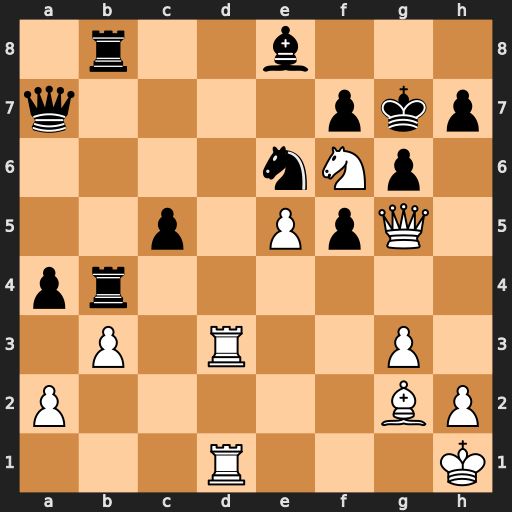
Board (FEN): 1r2b3/q4pkp/4nNp1/2p1PpQ1/pr6/1P1R2P1/P5BP/3R3K
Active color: w
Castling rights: -
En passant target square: -
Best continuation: Nxe8+ Rxe8 Qf6+